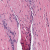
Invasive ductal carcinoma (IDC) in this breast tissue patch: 0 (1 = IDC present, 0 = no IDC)